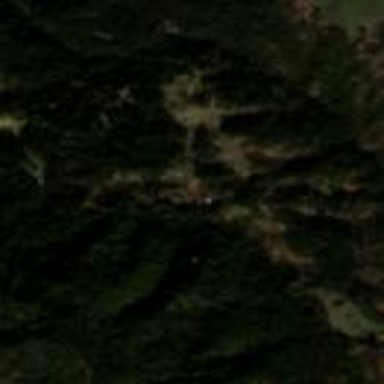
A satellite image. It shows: Forest area.